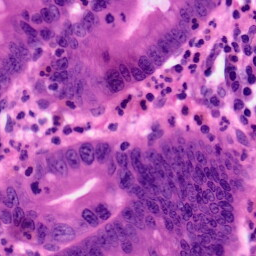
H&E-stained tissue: Pancreatic